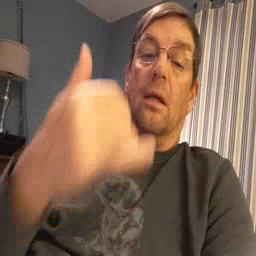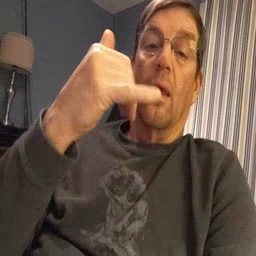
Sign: yellow